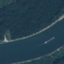
Land use / land cover class: River